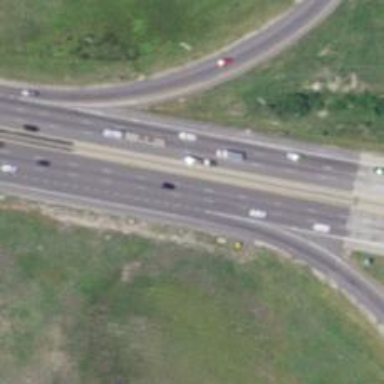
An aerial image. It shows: Motorway junction.